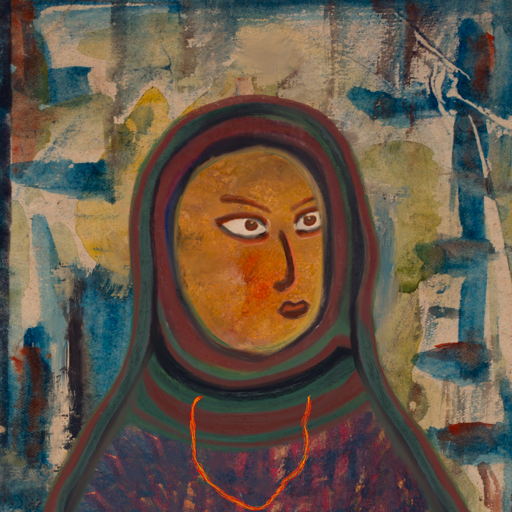
Background: Orphan, Head And Neck Side: Pipe, Face Side: Roy_Bahadur, Bust: In_The_Sun, Hair Side: Blank, Head Accessory: After_Raid_Scarf, Second Necklace: Gypsy_Mother_2, Necklace: Blank, Baby: Blank